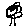
Label: tree